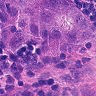
Metastatic tissue present: yes